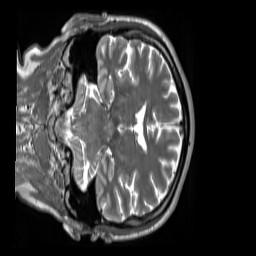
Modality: T2w
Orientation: coronal
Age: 54
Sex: male
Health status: ill
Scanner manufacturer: siemens
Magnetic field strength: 3 T
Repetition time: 2.8 s
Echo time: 0.326 s